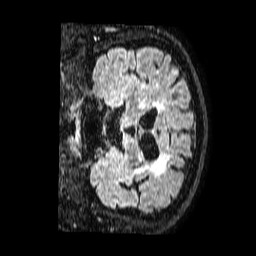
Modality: FLAIR
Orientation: coronal
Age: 59
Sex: male
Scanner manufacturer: philips
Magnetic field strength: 1.5 T
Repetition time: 4.8 s
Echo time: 0.3 s